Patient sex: M
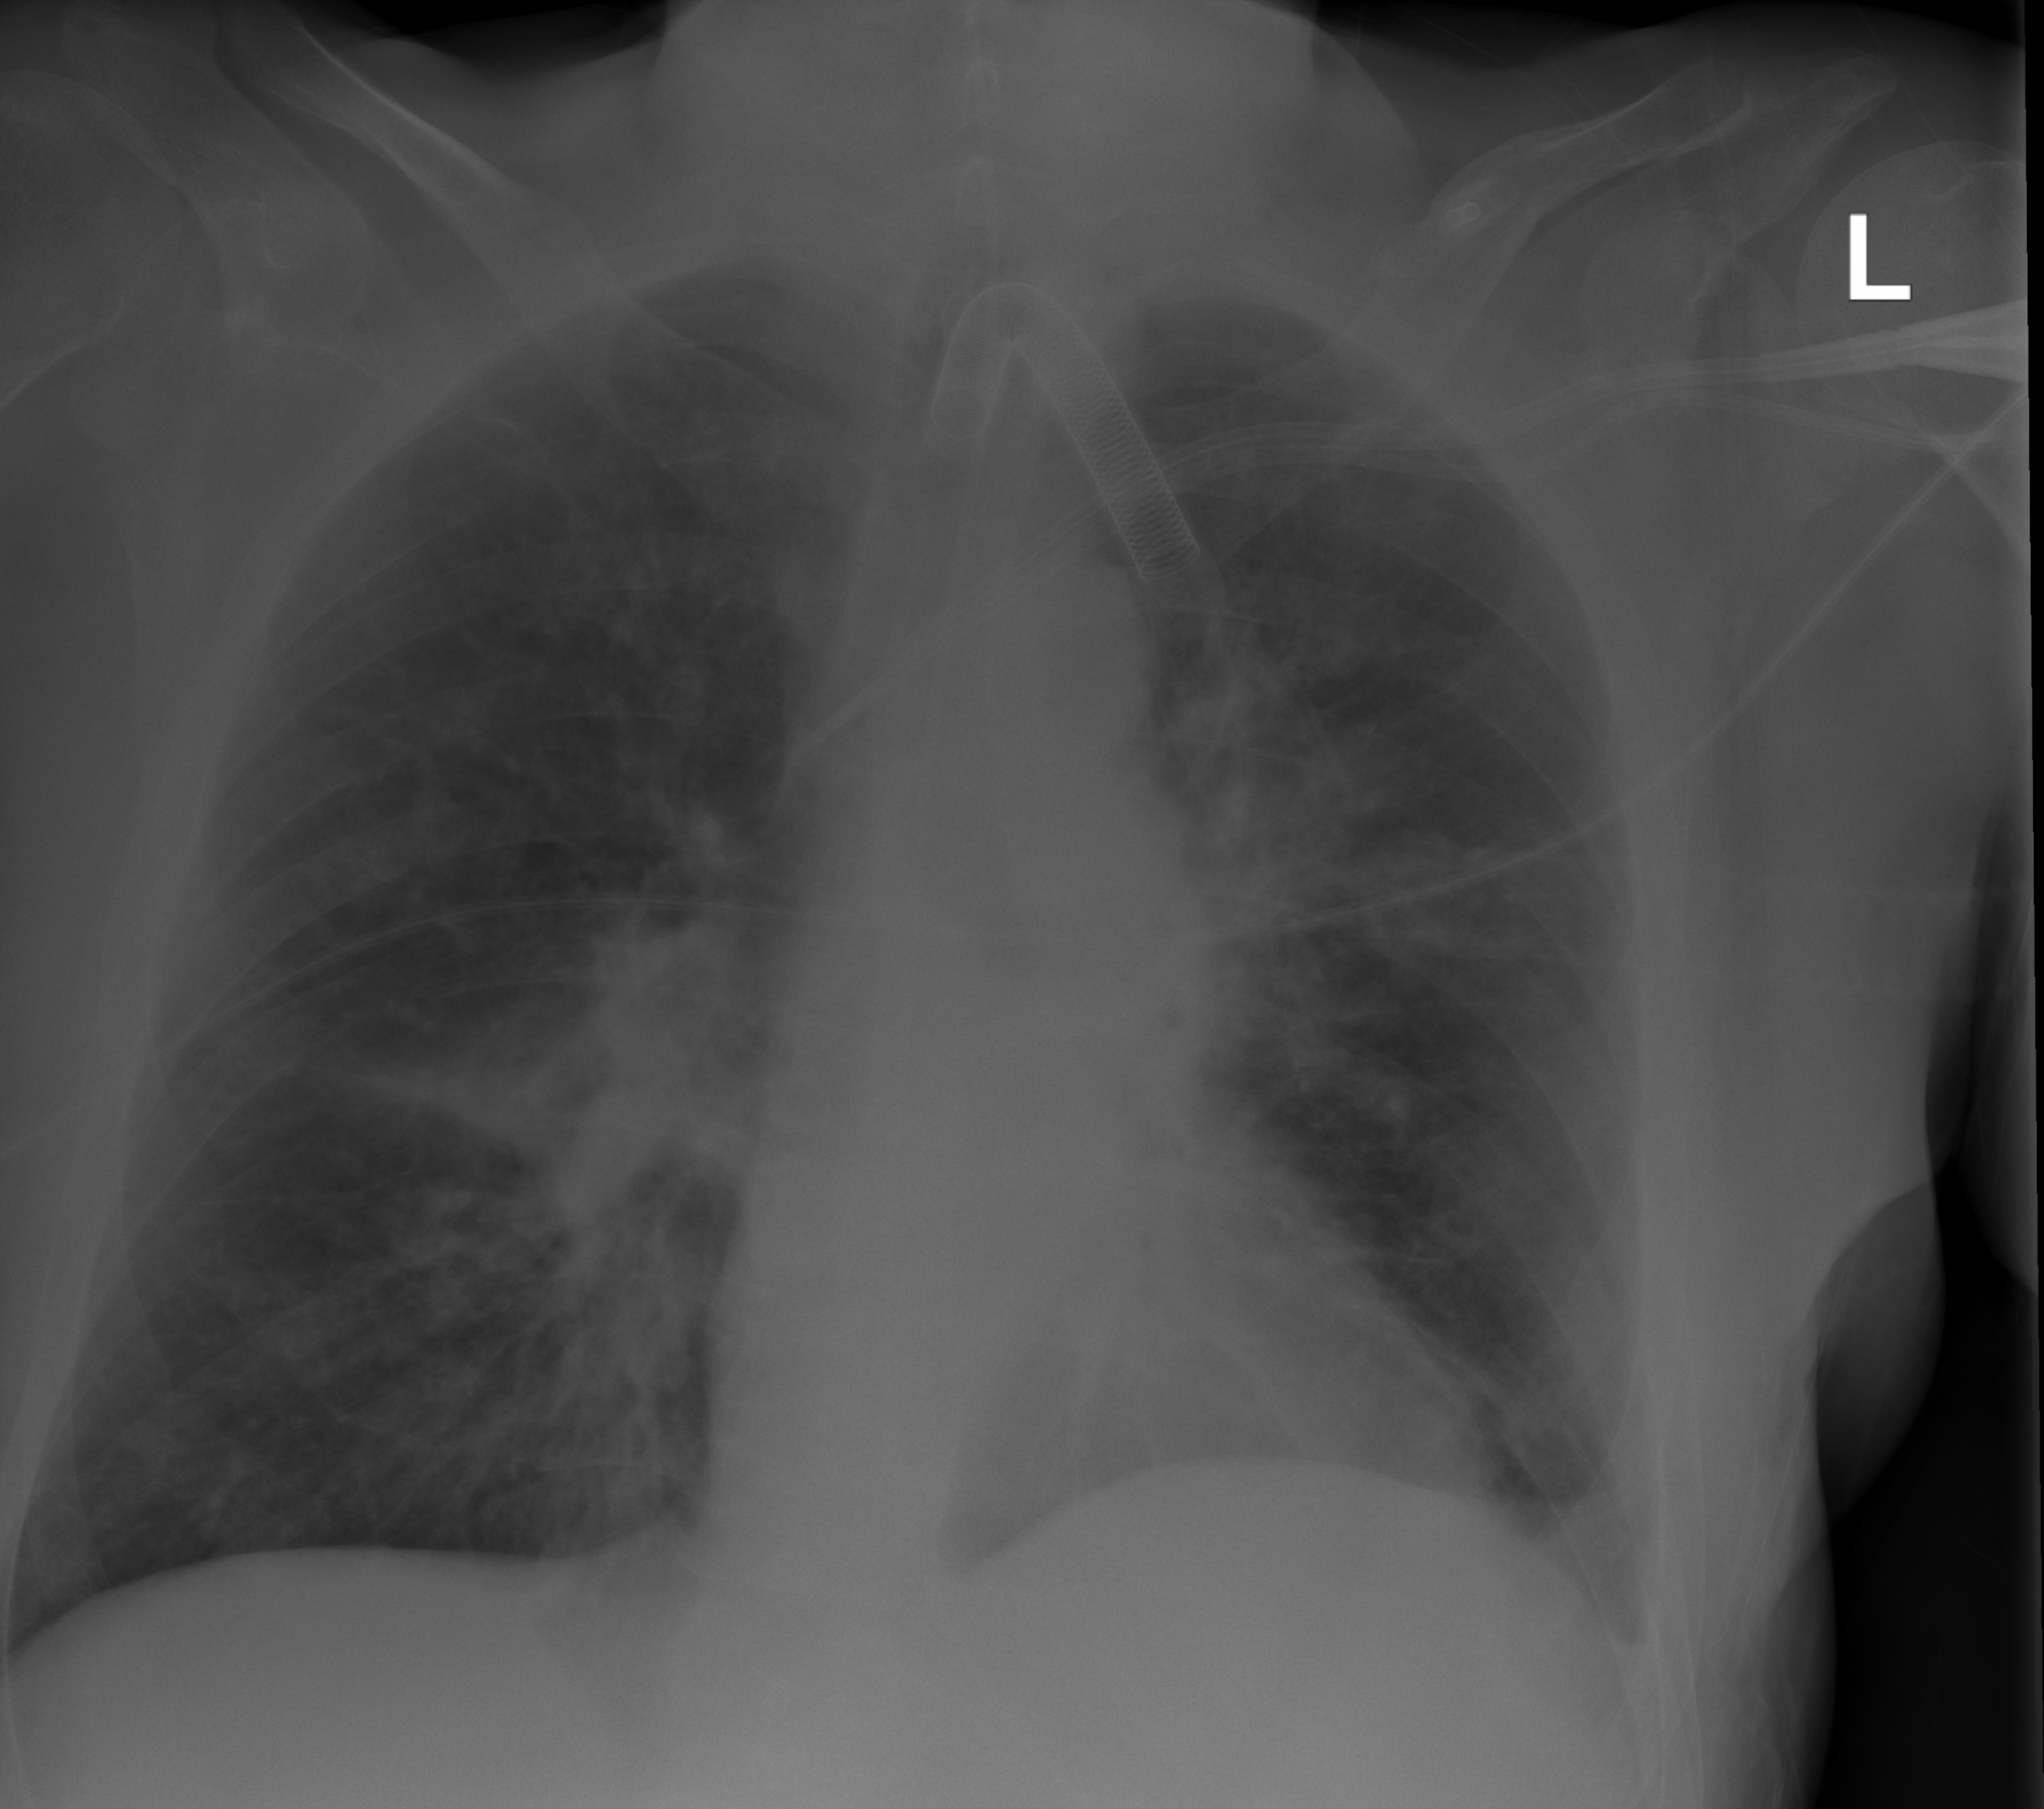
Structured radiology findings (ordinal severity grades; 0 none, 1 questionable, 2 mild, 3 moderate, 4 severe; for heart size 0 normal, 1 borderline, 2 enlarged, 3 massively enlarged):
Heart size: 1
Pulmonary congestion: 2
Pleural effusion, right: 0
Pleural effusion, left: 2
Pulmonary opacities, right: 2
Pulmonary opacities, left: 2
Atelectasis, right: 2
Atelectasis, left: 2